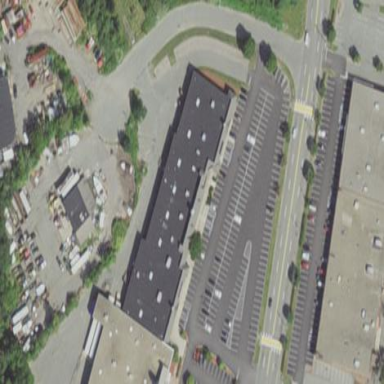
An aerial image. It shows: Building.